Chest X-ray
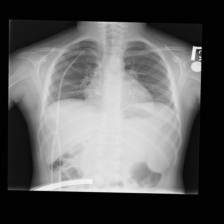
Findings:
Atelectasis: negative
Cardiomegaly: negative
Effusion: negative
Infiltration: negative
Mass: negative
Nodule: negative
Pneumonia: negative
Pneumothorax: negative
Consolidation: negative
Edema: negative
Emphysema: negative
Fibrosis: negative
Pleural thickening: negative
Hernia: negative